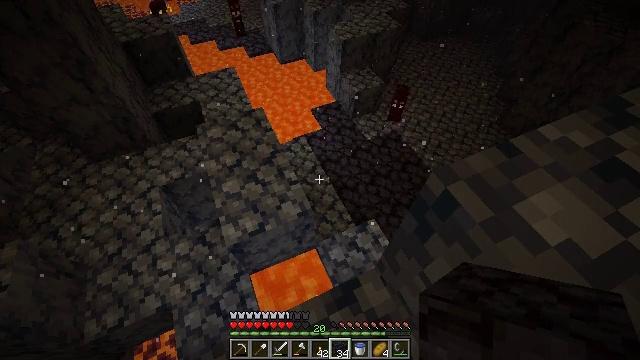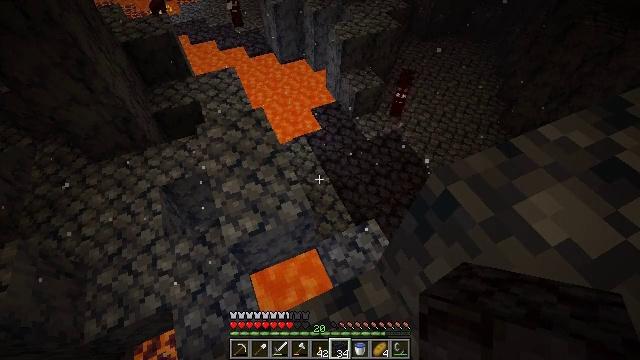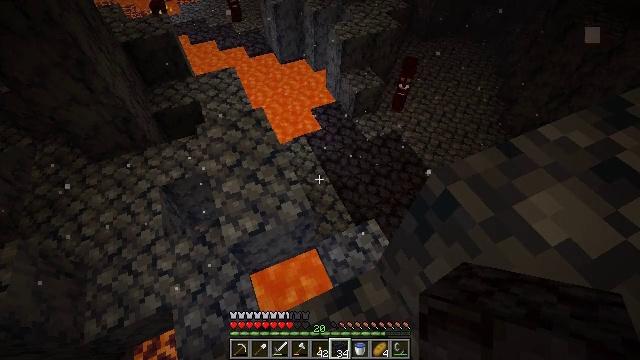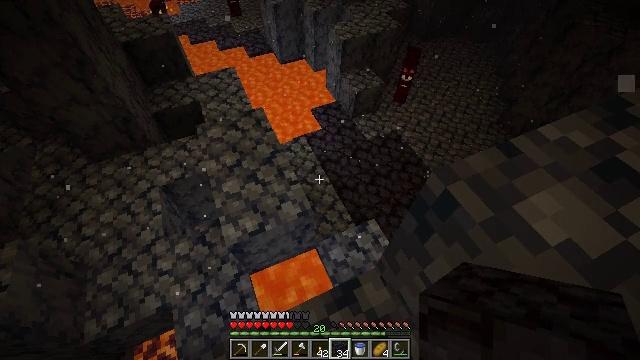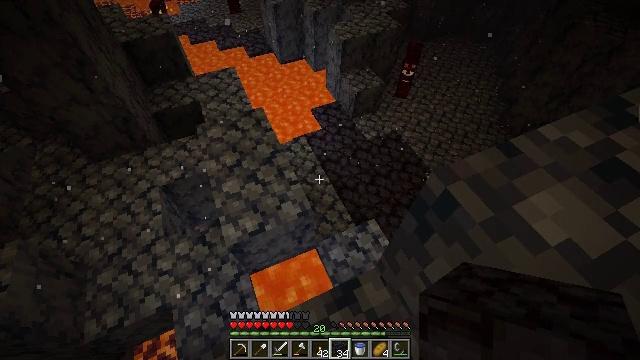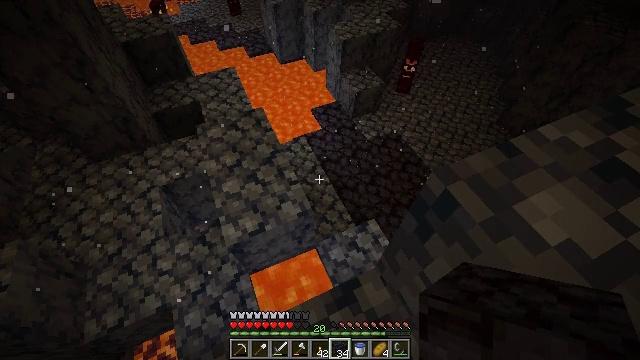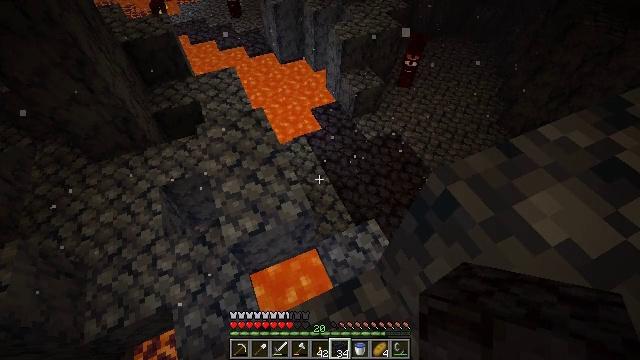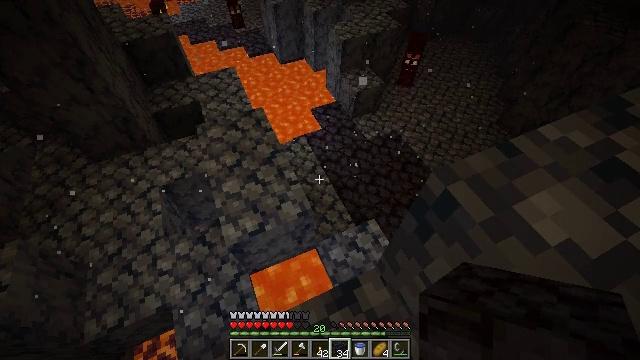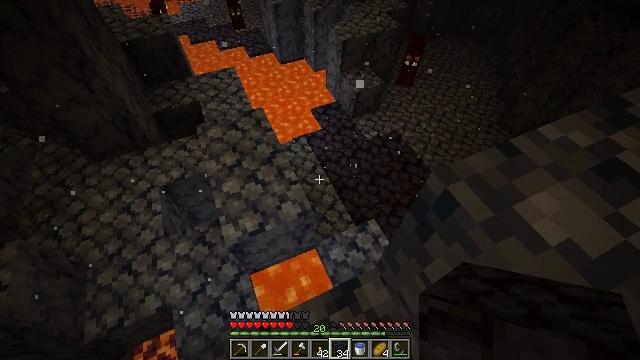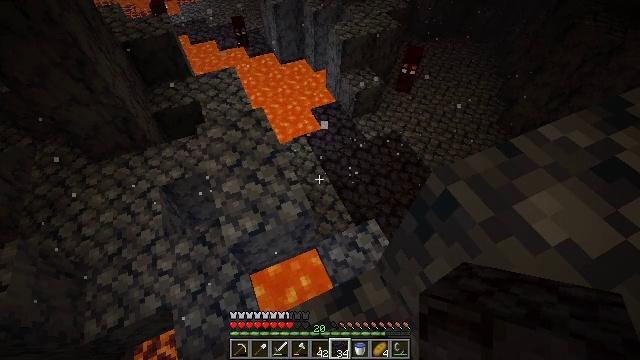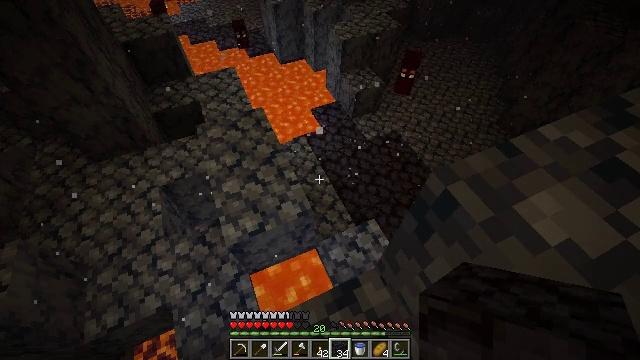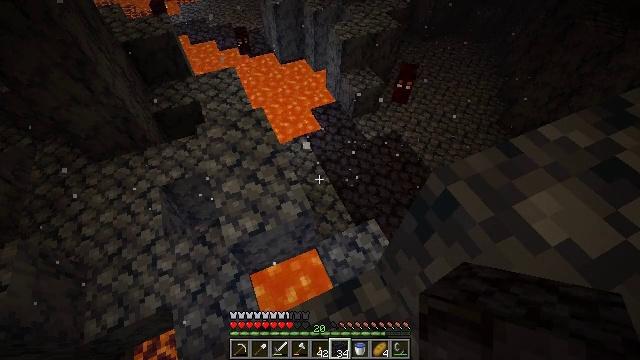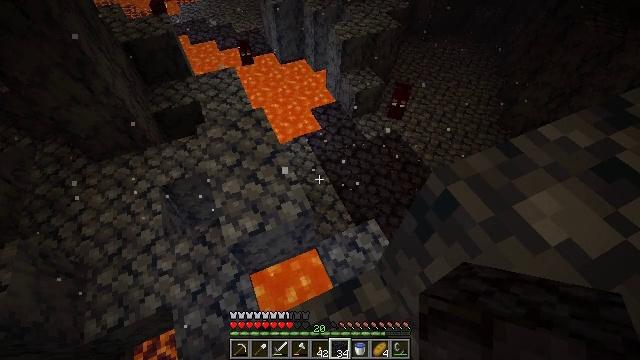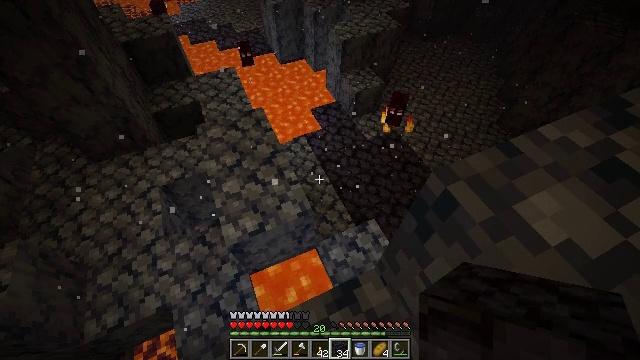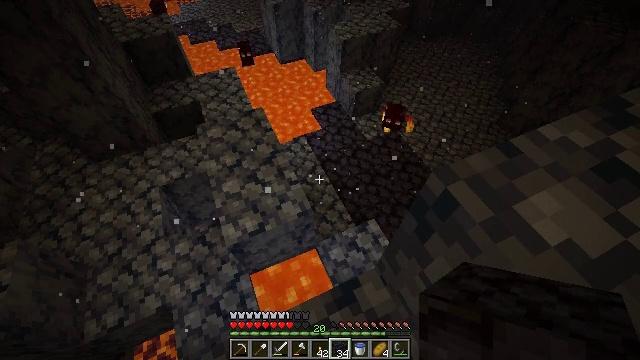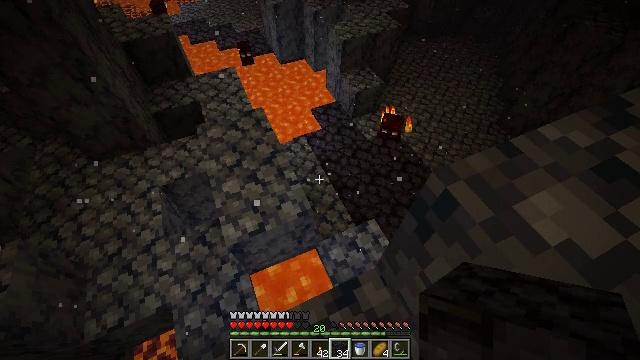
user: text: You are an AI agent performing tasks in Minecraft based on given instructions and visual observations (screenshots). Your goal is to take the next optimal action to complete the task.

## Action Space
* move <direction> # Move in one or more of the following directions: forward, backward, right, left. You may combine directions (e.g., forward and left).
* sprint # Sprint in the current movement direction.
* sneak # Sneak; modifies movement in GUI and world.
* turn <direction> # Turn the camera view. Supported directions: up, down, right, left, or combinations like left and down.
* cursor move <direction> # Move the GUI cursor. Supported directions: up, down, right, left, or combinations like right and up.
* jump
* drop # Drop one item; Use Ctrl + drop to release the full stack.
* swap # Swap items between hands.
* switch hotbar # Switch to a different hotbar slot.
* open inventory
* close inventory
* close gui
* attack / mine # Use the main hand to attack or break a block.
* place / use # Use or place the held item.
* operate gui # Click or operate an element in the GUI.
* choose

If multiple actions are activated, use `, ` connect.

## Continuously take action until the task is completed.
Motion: motion action
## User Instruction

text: Defeat a magma cube.
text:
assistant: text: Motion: no_op
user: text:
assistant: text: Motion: no_op
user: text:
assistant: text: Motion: no_op
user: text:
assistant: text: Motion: no_op
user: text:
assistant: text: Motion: no_op
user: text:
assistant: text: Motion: no_op
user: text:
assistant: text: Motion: no_op
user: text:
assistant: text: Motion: no_op
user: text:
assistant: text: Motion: no_op
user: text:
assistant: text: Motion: no_op
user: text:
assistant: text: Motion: no_op
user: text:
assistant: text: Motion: no_op
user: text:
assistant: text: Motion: no_op
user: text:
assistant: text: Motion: no_op
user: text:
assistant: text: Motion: no_op
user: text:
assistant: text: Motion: no_op
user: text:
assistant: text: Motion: no_op
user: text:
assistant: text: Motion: no_op
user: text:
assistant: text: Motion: no_op
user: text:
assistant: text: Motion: no_op
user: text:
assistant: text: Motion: no_op
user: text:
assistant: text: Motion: no_op
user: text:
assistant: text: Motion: no_op
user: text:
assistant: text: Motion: no_op
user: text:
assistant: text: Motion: no_op
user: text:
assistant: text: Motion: no_op
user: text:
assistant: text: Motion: no_op
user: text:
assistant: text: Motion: no_op
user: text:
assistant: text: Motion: no_op
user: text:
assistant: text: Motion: no_op